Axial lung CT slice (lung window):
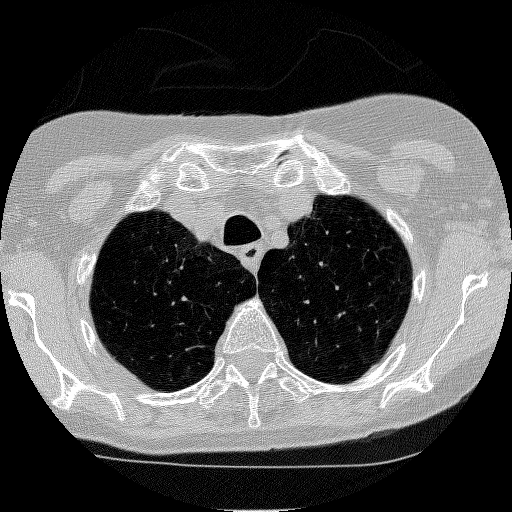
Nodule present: no